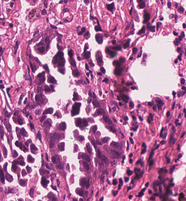
Tumor epithelial tissue: yes
Tumor-associated stroma tissue: yes
Normal tissue: no